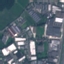
Land use / land cover class: Industrial